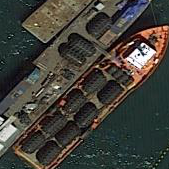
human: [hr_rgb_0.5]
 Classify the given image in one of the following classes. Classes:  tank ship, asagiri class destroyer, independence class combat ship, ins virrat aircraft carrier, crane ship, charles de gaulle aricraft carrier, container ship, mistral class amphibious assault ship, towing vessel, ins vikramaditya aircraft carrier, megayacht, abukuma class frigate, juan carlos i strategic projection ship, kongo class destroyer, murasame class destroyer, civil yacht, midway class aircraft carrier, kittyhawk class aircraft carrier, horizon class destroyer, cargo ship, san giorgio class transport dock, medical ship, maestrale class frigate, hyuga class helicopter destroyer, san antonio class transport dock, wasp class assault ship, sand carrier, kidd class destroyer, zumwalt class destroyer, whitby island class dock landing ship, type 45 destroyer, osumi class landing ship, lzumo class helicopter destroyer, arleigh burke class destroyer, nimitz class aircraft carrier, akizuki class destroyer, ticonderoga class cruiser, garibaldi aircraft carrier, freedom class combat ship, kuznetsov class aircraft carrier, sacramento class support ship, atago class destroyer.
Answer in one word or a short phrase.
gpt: Cargo ship